Question: I've recently seen the Netbeans platform development tutorial videos (now known as trails) (<URL>
and I've been wondering how stable using 'Lookup' from Netbeans
this is what i understood about how the Lookup works
:

:
'''
{
((class A implements MyInterface)) , ((class B implements MyInterface))
[MyInterface (API)]
[CoreApplication] ([Lookup provide access to A and B via MyInterface ])
}
'''
My question is that does above implementation creates a reliable outcome compared to heavily coupled (also think of a scenario where static variables,methods and inner classes are accessed from other classes) ?
[i need to know that if i use loosely coupling and use lookup api to implement it.
will my program become more or less reliable compared to tightly coupled one. ()]
If so how it works ?
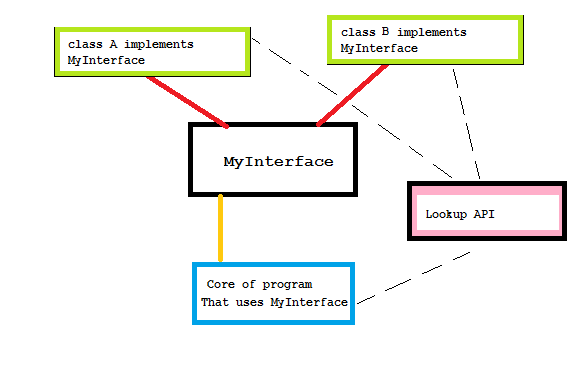
Answer: I'd say it (also) depends on you if it's reliable.
Think about it. You have class B registered in the lookup, class A needs a service that class B would be able to provide. All class A wants is the , it doesn't matter if the implementation is actually from class B, class C, class D or whatever. So, by using the lookup you simply ask if your service is available and use it if it is. And here it comes to reliability. Let's say the service you're looking for cannot be found within the lookup, then it's up to you to make sure that the system won't break if the service cannot be found.
A scenario in NetBeans could look like this:
'''
RequiredService s = Lookup.getDefault().lookup(RequiredService.class);
if (s != null)
{
s.doSomething(); // In this case the responsibility of reliability lies on the side of who implemented this service.
}
else
{
// Now it's up to you to keep it reliable and perhaps let the user know that something went not as expected.
}
'''
Now imagen you "tightly" rely on the implementation of RequiredService and all of a sudden, for some reason, it's not there anymore. Since modules are loaded at runtime within NetBeans, you'll get those ClassLoader exceptions and won't even have the chance to make a decision what to do in such cases.